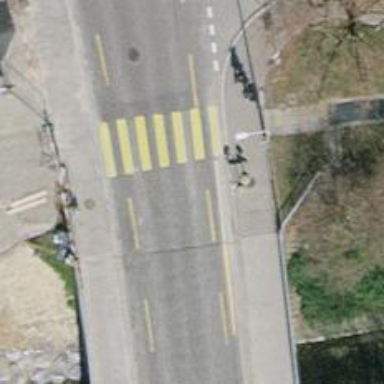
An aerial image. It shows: Secondary road with separate cycle lane on both sides.